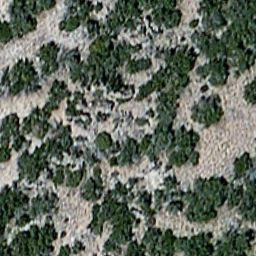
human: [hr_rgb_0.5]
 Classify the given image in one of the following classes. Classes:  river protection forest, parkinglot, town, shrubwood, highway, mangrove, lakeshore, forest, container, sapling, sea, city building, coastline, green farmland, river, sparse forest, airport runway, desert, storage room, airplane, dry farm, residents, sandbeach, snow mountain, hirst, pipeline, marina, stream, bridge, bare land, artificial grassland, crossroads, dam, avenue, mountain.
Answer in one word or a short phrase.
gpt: sparse forest